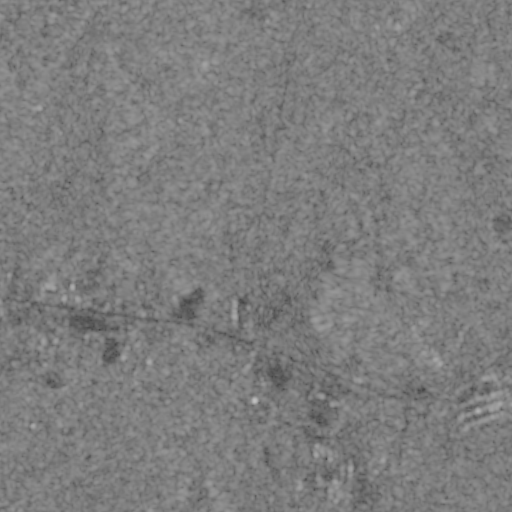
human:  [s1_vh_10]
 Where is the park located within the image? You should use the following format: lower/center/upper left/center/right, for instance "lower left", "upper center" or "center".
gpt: The park is located in the lower left of the image.
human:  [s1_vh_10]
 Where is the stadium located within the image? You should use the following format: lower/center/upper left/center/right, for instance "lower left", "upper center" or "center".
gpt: The stadium is located in the lower left of the image.
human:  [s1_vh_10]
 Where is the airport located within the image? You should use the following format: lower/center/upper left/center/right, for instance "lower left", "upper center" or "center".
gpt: There is no airport in the image.

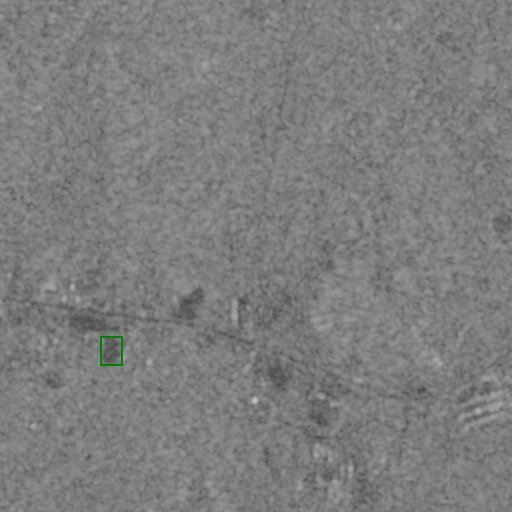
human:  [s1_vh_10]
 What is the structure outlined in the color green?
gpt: The structure outlined in green is a stadium.
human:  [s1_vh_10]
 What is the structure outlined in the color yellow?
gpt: There is no yellow outline.